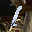
Label: 1